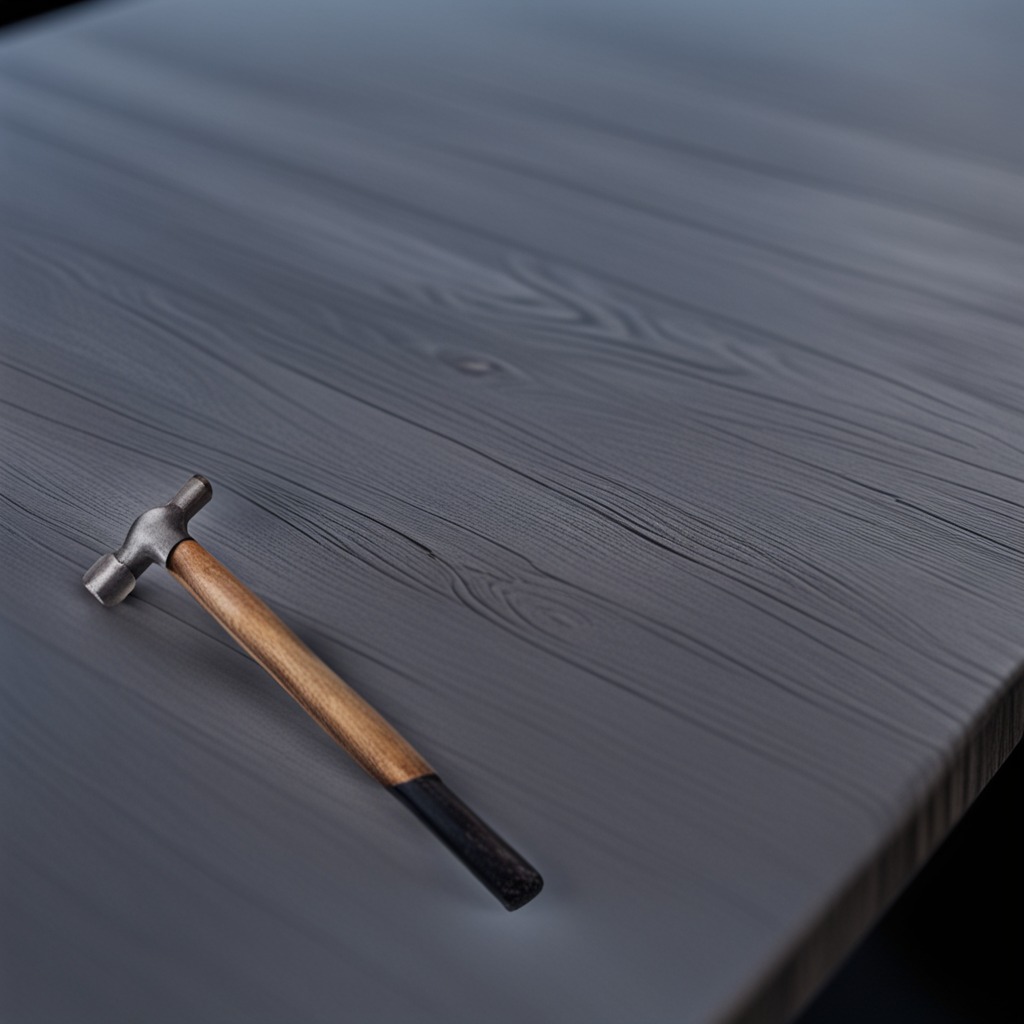
A hammer lying on a old table with faint burn marks in a small garage at twilight